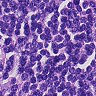
Metastatic tissue present: no